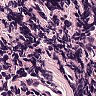
Metastatic tissue present: no